Question: I am trying to get a formula into excel that will return a time frame based on the Shift entered in a cell. I see a lot of questions doing the opposite, taking a time frame and returning Shift 1, Shift 2 or Shift 3, but I can't seem to work the formulas backwards to fit what I'm working towards.
For reference the Shift Column, if
1 should return 6:45 am to 2:45 pm
2 should return 2:45 pm to 10:45 pm
3 should return 10:45 pm to 6:45 am
Excel Shift Snippet

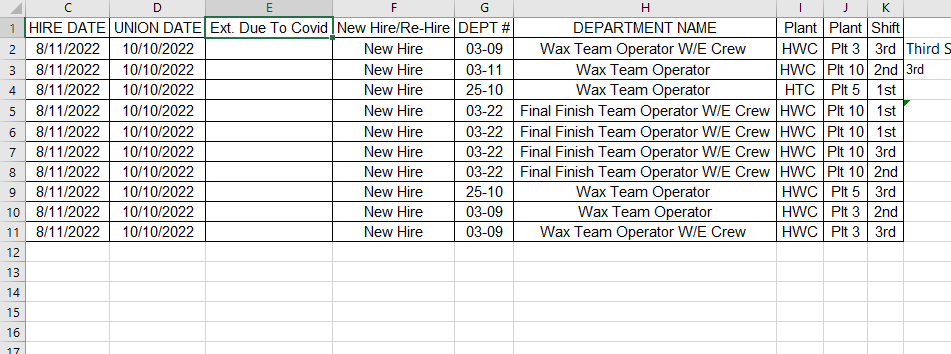
Answer: Two solutions:
- 'INDEX''Q3:Q5'<URL>
'''
L2 = INDEX(Q$3:Q$5,NUMBERVALUE(LEFT($K2,1)),0)
'''
- 'CHOOSE function'
'''
L2 = CHOOSE(NUMBERVALUE(LEFT($K2,1)),"6:45 am to 2:45 pm"," 2:45 pm to 10:45 pm", "10:45 pm to 6:45 am")
'''